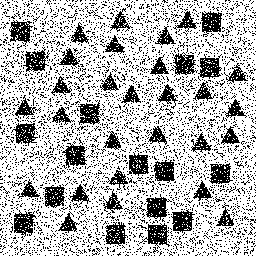
Squares: 17
Triangles: 27
Stars: 0
Total shapes: 44